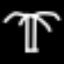
Label: palm tree